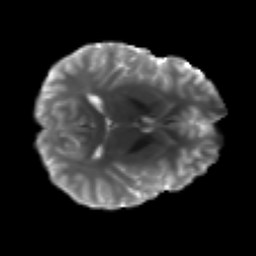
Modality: T2w
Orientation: axial
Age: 19
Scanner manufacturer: siemens
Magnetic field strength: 3 T
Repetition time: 4.52 s
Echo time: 0.084 s